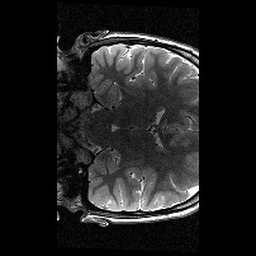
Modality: T2w
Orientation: coronal
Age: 13
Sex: female
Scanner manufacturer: siemens
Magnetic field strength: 3 T
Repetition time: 8.46 s
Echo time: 0.067 s